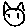
Label: cat